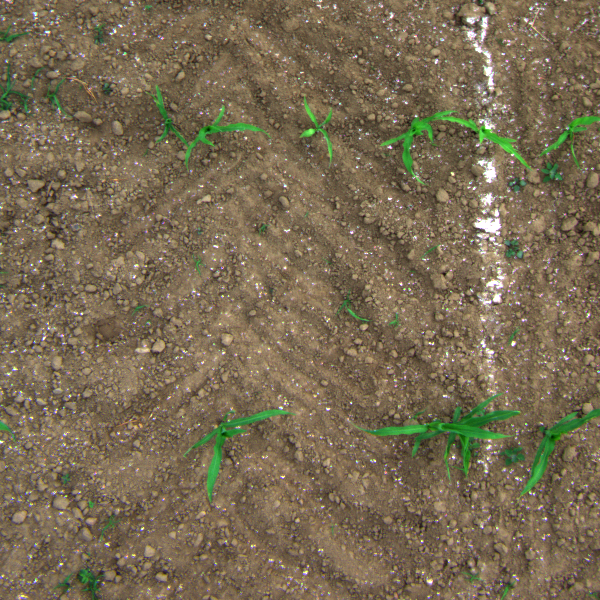
Acquisition date: 2023-06-06
Tile: 0156
Annotated plant instances:
label: barnyard_grass
label: barnyard_grass
label: amaranth
label: barnyard_grass
label: weed_other
label: amaranth
label: maize
label: maize
label: amaranth
label: maize
label: amaranth
label: maize
label: maize
label: barnyard_grass
label: barnyard_grass
label: barnyard_grass
label: barnyard_grass
label: barnyard_grass
label: barnyard_grass
label: amaranth
label: amaranth
label: amaranth
label: maize
label: maize
label: maize
label: maize
label: maize
label: maize
label: weed_other
label: barnyard_grass
label: barnyard_grass
label: barnyard_grass
label: barnyard_grass
label: amaranth
label: weed_other
label: weed_other
label: amaranth
label: weed_other
label: weed_other
label: barnyard_grass
label: amaranth
label: barnyard_grass
label: barnyard_grass